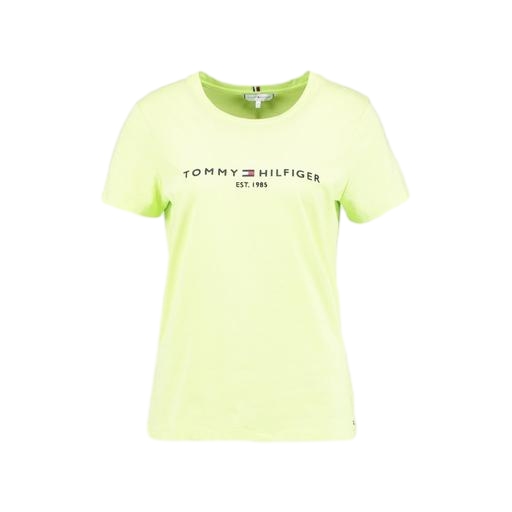
lime green t-shirt, lime green t shirt, yellow iconic women's round neck t-shirt, white background